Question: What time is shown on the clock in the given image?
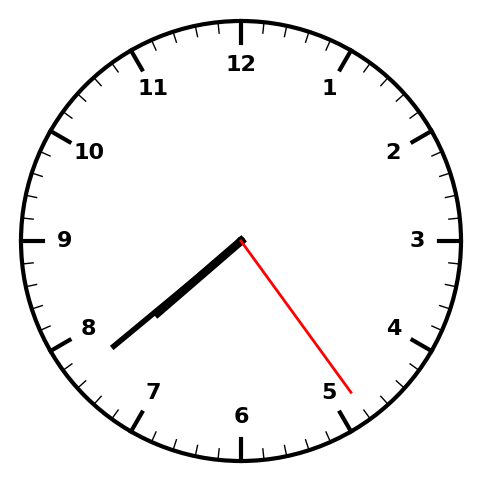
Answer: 07:38:24